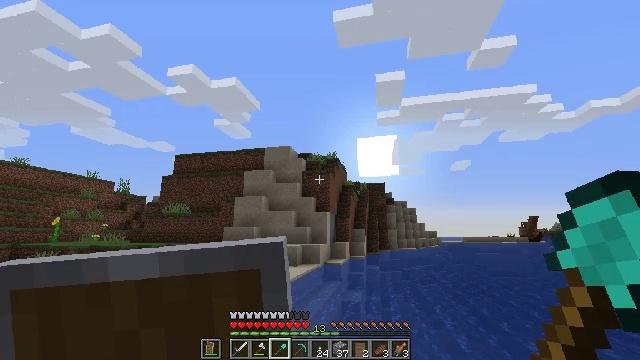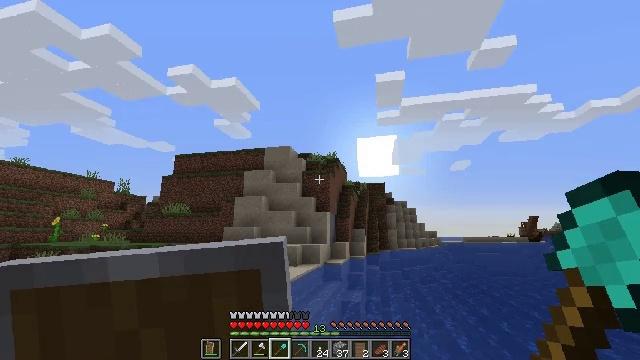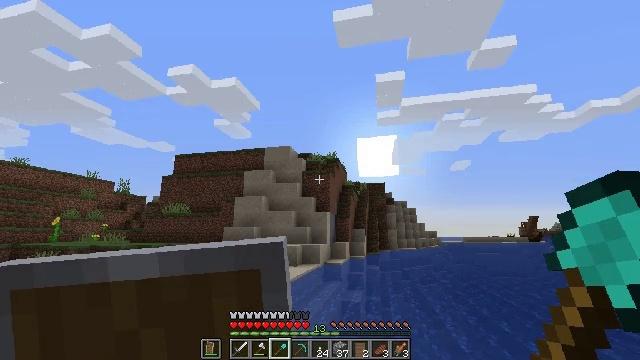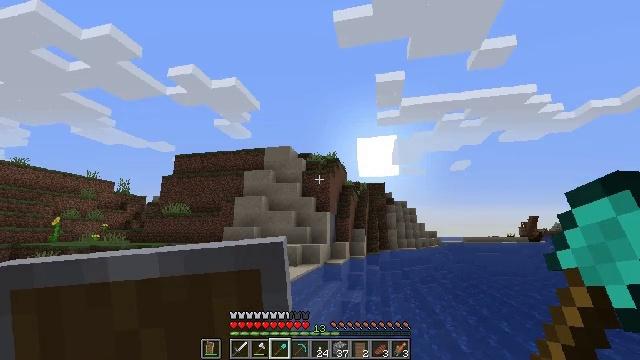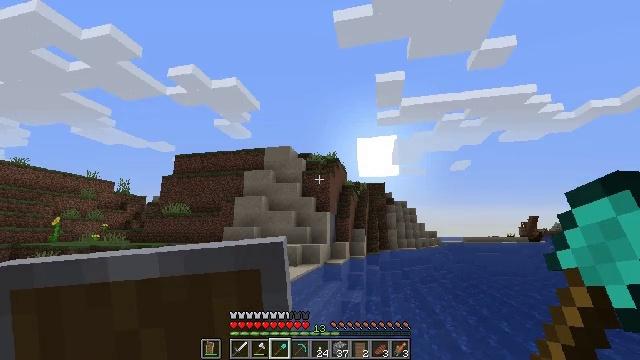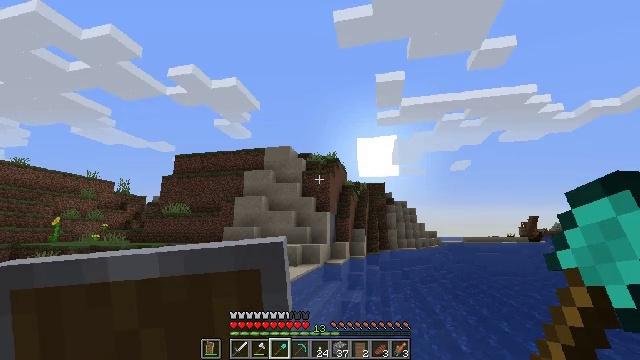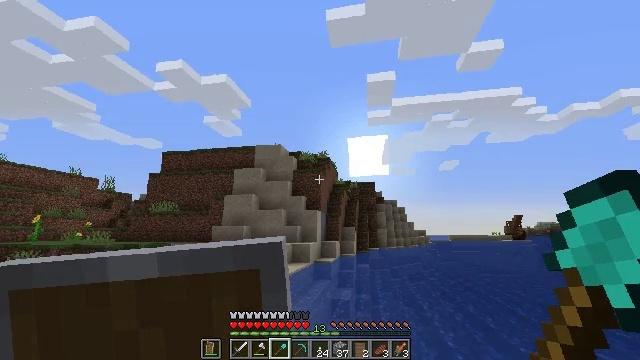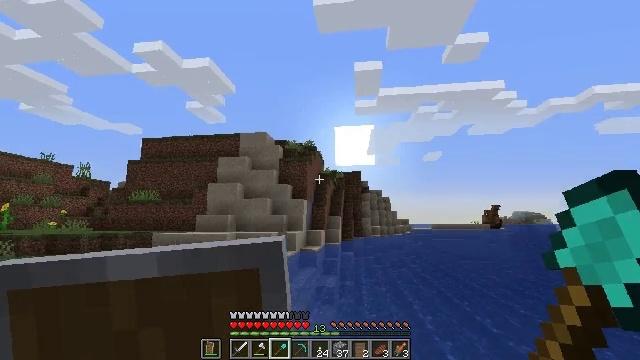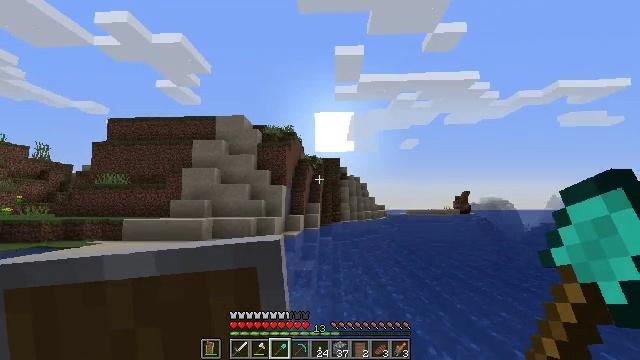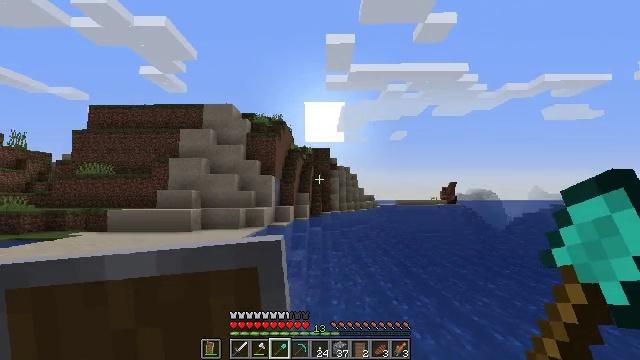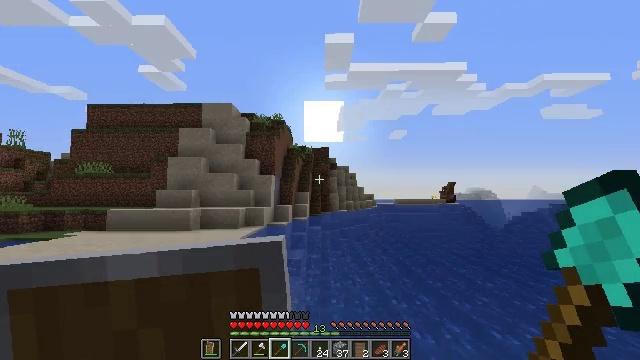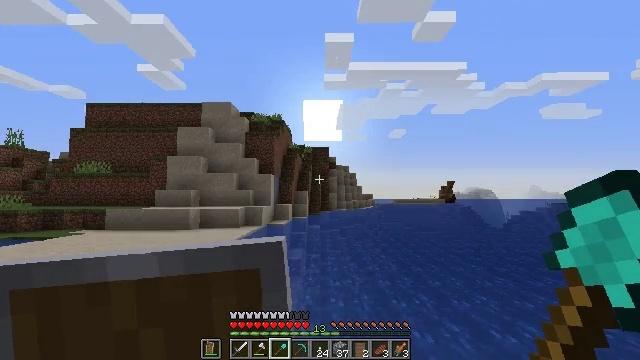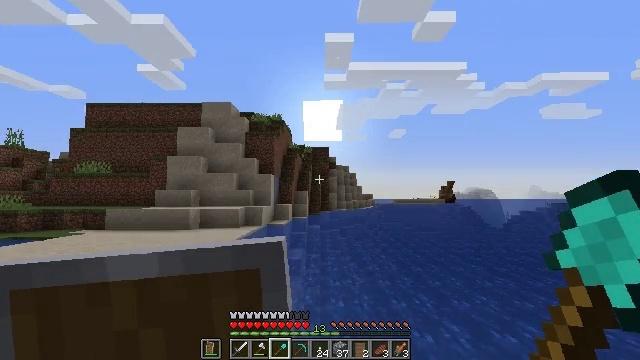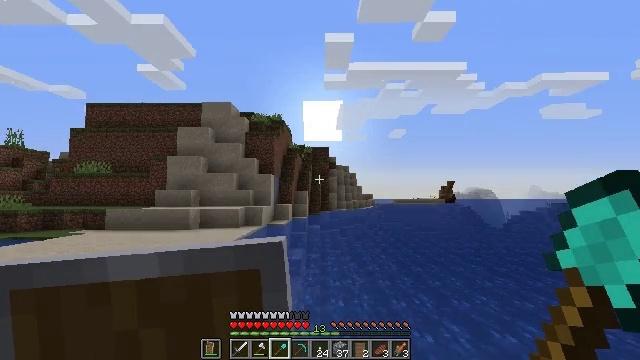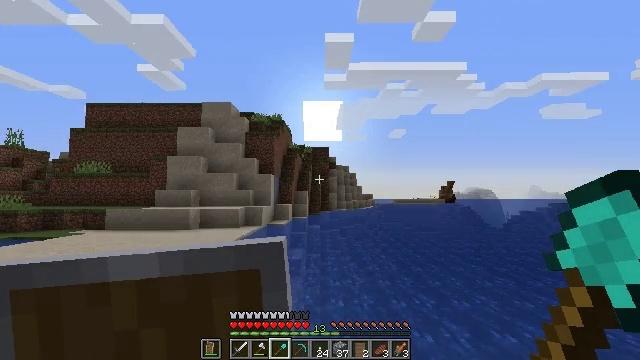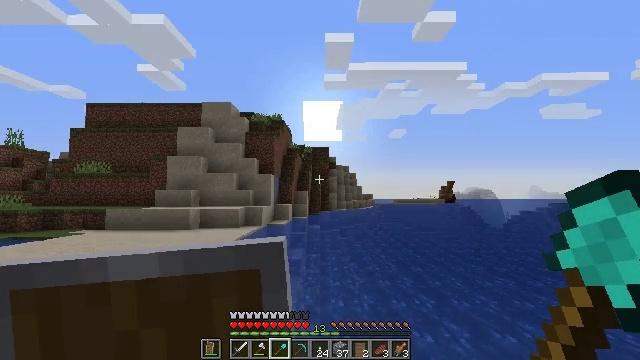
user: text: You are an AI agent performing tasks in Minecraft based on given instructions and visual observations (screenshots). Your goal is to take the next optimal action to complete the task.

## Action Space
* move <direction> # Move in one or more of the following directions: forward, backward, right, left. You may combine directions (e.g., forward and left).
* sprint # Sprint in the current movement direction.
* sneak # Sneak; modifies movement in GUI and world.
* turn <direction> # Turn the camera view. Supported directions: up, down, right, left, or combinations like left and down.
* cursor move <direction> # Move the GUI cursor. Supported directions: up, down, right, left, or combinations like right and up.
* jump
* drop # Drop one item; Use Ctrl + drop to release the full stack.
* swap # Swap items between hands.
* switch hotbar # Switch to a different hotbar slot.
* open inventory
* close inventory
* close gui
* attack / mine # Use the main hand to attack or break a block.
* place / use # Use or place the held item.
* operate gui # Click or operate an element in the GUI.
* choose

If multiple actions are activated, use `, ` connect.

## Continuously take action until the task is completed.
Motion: motion action
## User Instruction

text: Put iron ore in the furnace to get an iron ingot.
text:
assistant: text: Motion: no_op
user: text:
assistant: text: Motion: no_op
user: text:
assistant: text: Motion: no_op
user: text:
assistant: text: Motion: no_op
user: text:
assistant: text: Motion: no_op
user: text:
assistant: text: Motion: turn right
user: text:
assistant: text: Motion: turn right and down
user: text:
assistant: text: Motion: turn right and down
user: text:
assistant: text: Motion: turn right and down
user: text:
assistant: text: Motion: no_op
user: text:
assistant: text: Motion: no_op
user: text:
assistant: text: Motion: no_op
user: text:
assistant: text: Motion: no_op
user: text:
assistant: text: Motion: no_op
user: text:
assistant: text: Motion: no_op
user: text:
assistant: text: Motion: no_op
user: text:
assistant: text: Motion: move forward
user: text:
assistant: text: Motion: move forward
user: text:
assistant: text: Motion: move forward
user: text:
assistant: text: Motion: move forward and move right
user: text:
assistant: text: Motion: move forward and move right, turn right
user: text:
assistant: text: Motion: move right, turn right and down
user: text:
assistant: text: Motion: move right, turn right and down
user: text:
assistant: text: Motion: turn right and down
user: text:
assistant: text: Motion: turn right and down
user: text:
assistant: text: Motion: turn right
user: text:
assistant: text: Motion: turn right and up
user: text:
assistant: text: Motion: turn left
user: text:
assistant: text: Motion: no_op
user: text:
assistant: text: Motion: no_op